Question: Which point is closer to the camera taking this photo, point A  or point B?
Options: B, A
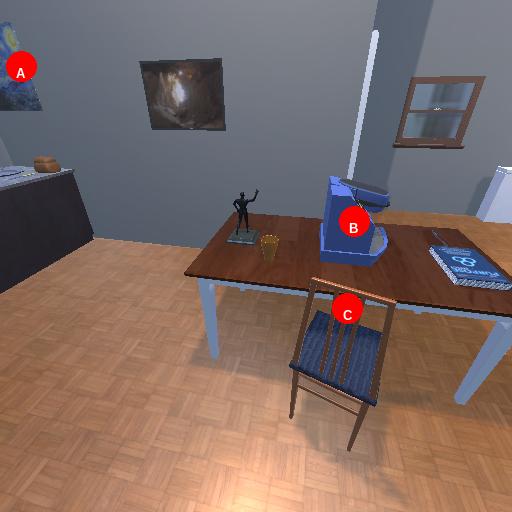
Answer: B